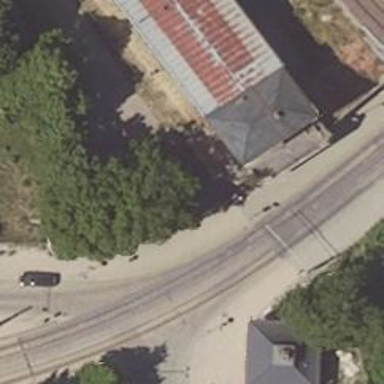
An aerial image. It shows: Crossing for the railway.